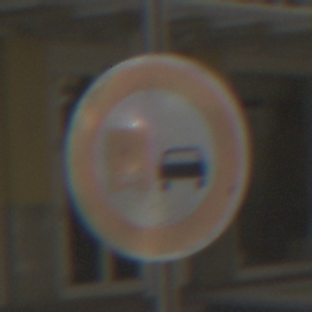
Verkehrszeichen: UeberholverbotKraftfahrzeuge
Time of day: MorningAfternoon
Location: Outdoor (Urban)
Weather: PartlyCloudy
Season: NotSpecified
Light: Natural